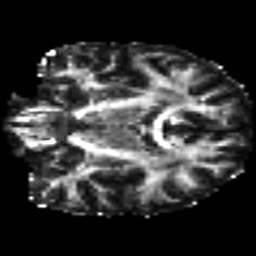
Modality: FA
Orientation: coronal
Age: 29
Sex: male
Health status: ill
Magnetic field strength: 3 T
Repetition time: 9 s
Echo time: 0.093 s